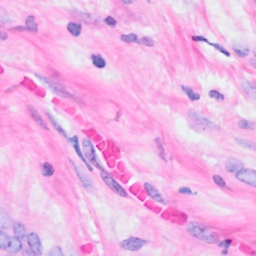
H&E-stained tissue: Breast